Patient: sex M, age 33
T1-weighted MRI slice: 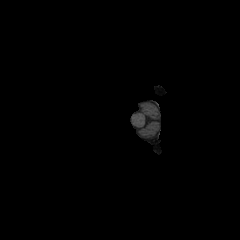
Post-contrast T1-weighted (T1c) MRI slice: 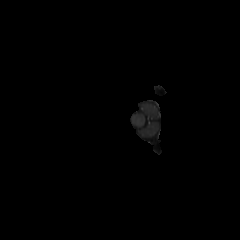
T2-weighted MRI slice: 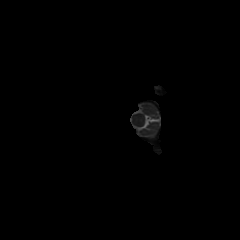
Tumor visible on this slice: no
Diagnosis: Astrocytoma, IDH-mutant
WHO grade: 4